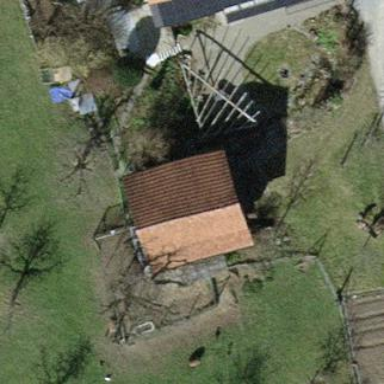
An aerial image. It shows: Shed building.